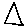
Label: triangle